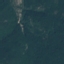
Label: Forest